Aerial crown-view tile of a tropical tree (Barro Colorado Island, Panama), acquired 20250414:
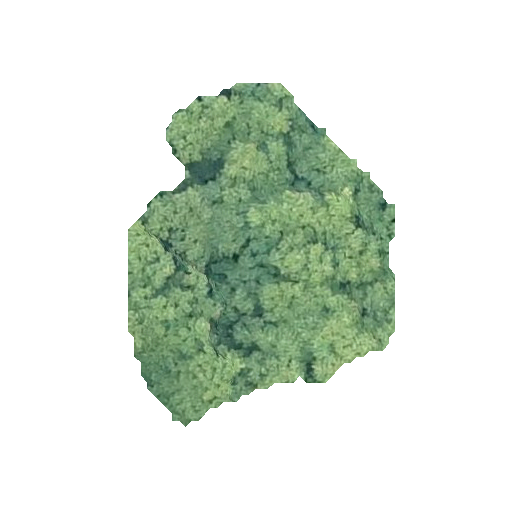
Species: Tachigali panamensis
GBIF accepted scientific name: Tachigali panamensis
Crown area: 96.918 m²